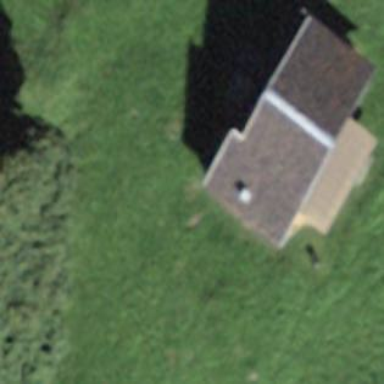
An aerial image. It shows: Barn.